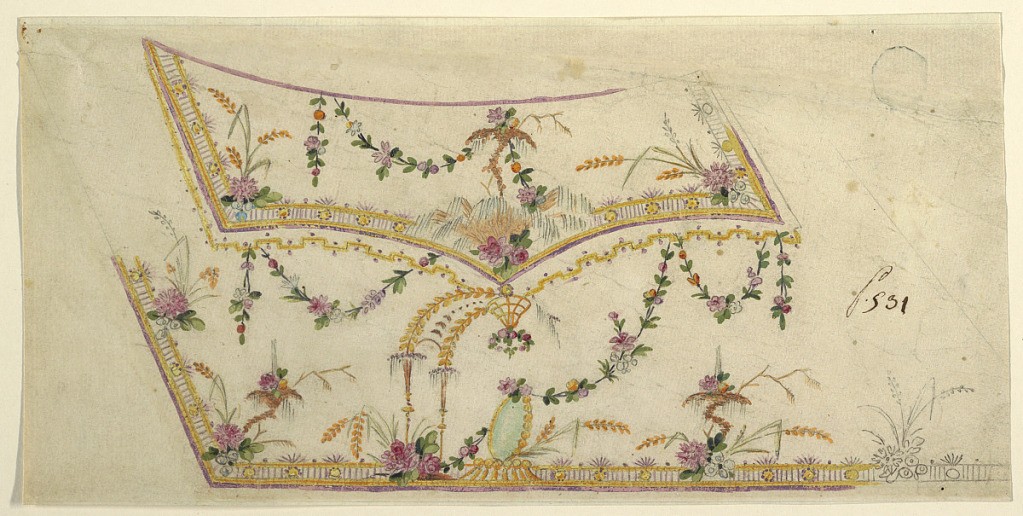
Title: Design for an Embroidered Waistcoat, Pattern 531 of the "Fabrique de St. Ruf"
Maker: Fabrique de Saint Ruf, Lyon, France
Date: ca. 1785
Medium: Graphite, brush and gouache on paper
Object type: Drawing
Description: Scheme as 1920-36-33. View of gardens across railings. A grotquest architecture and an ovoidal standing mirror are shown in the bottom part. "P 531" written in ink, center right.